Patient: sex M, age 40
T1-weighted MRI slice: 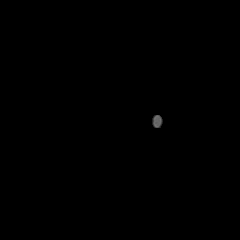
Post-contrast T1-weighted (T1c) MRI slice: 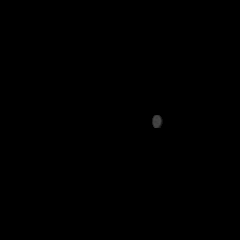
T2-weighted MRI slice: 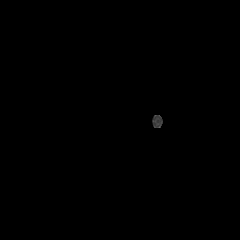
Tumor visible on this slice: no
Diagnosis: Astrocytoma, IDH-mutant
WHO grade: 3